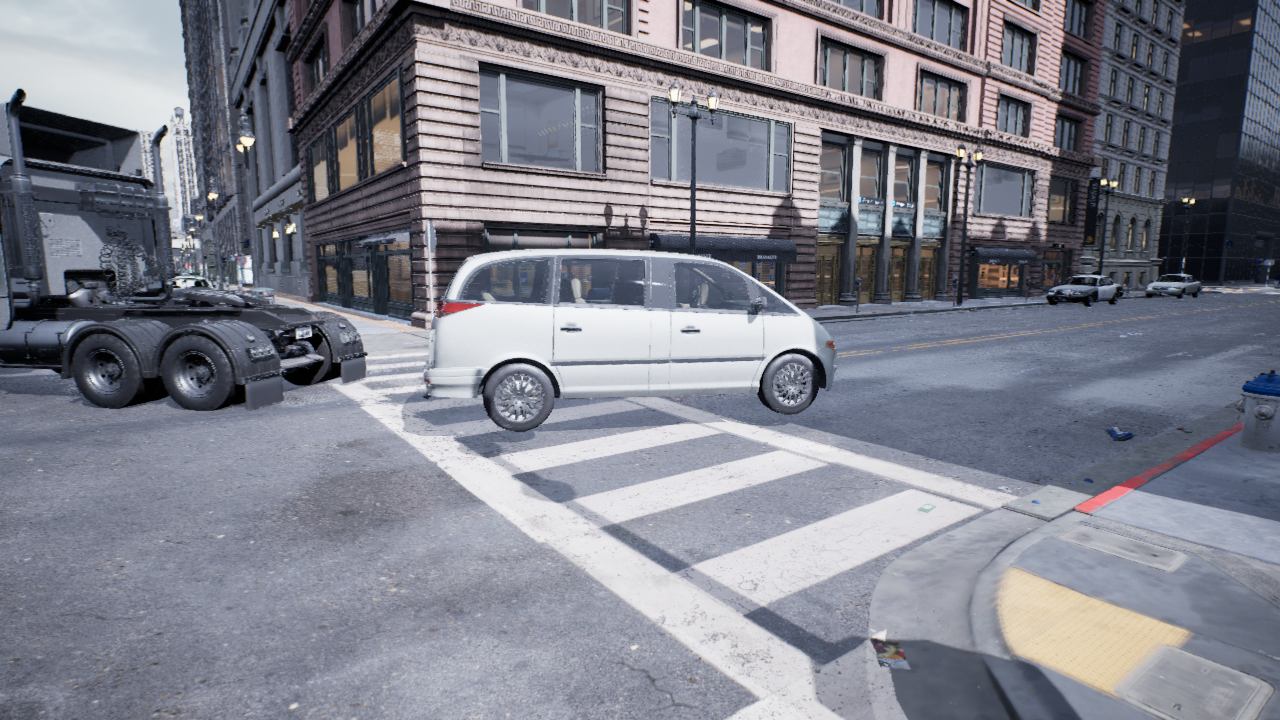
Venue: intersection
Lighting: overcast
Vehicle rig: minivan